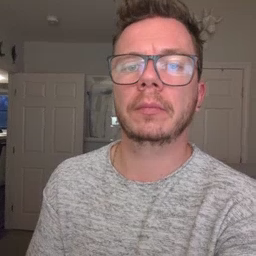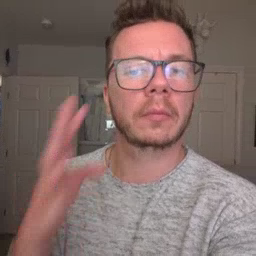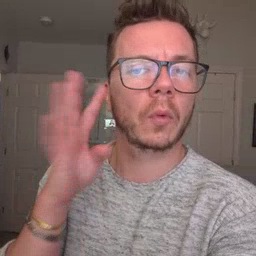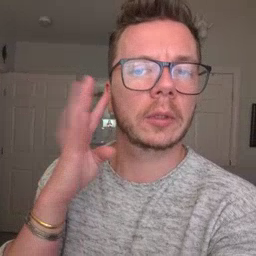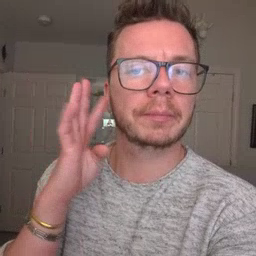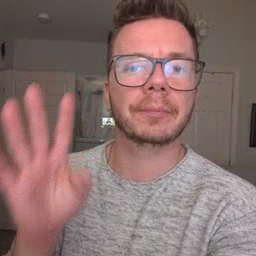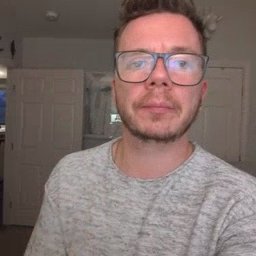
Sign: noisy